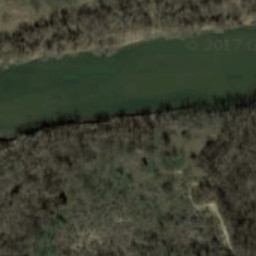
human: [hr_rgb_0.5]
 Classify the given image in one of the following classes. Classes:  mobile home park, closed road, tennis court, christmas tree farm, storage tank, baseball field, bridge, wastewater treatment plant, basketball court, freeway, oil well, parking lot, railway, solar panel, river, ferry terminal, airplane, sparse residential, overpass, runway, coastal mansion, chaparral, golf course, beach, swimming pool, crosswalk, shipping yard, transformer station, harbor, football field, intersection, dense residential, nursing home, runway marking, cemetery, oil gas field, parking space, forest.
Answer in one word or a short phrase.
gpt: river